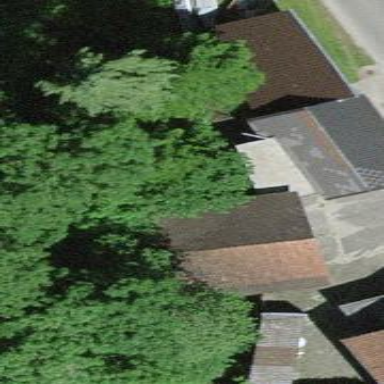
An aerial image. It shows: Rural barn.